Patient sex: M
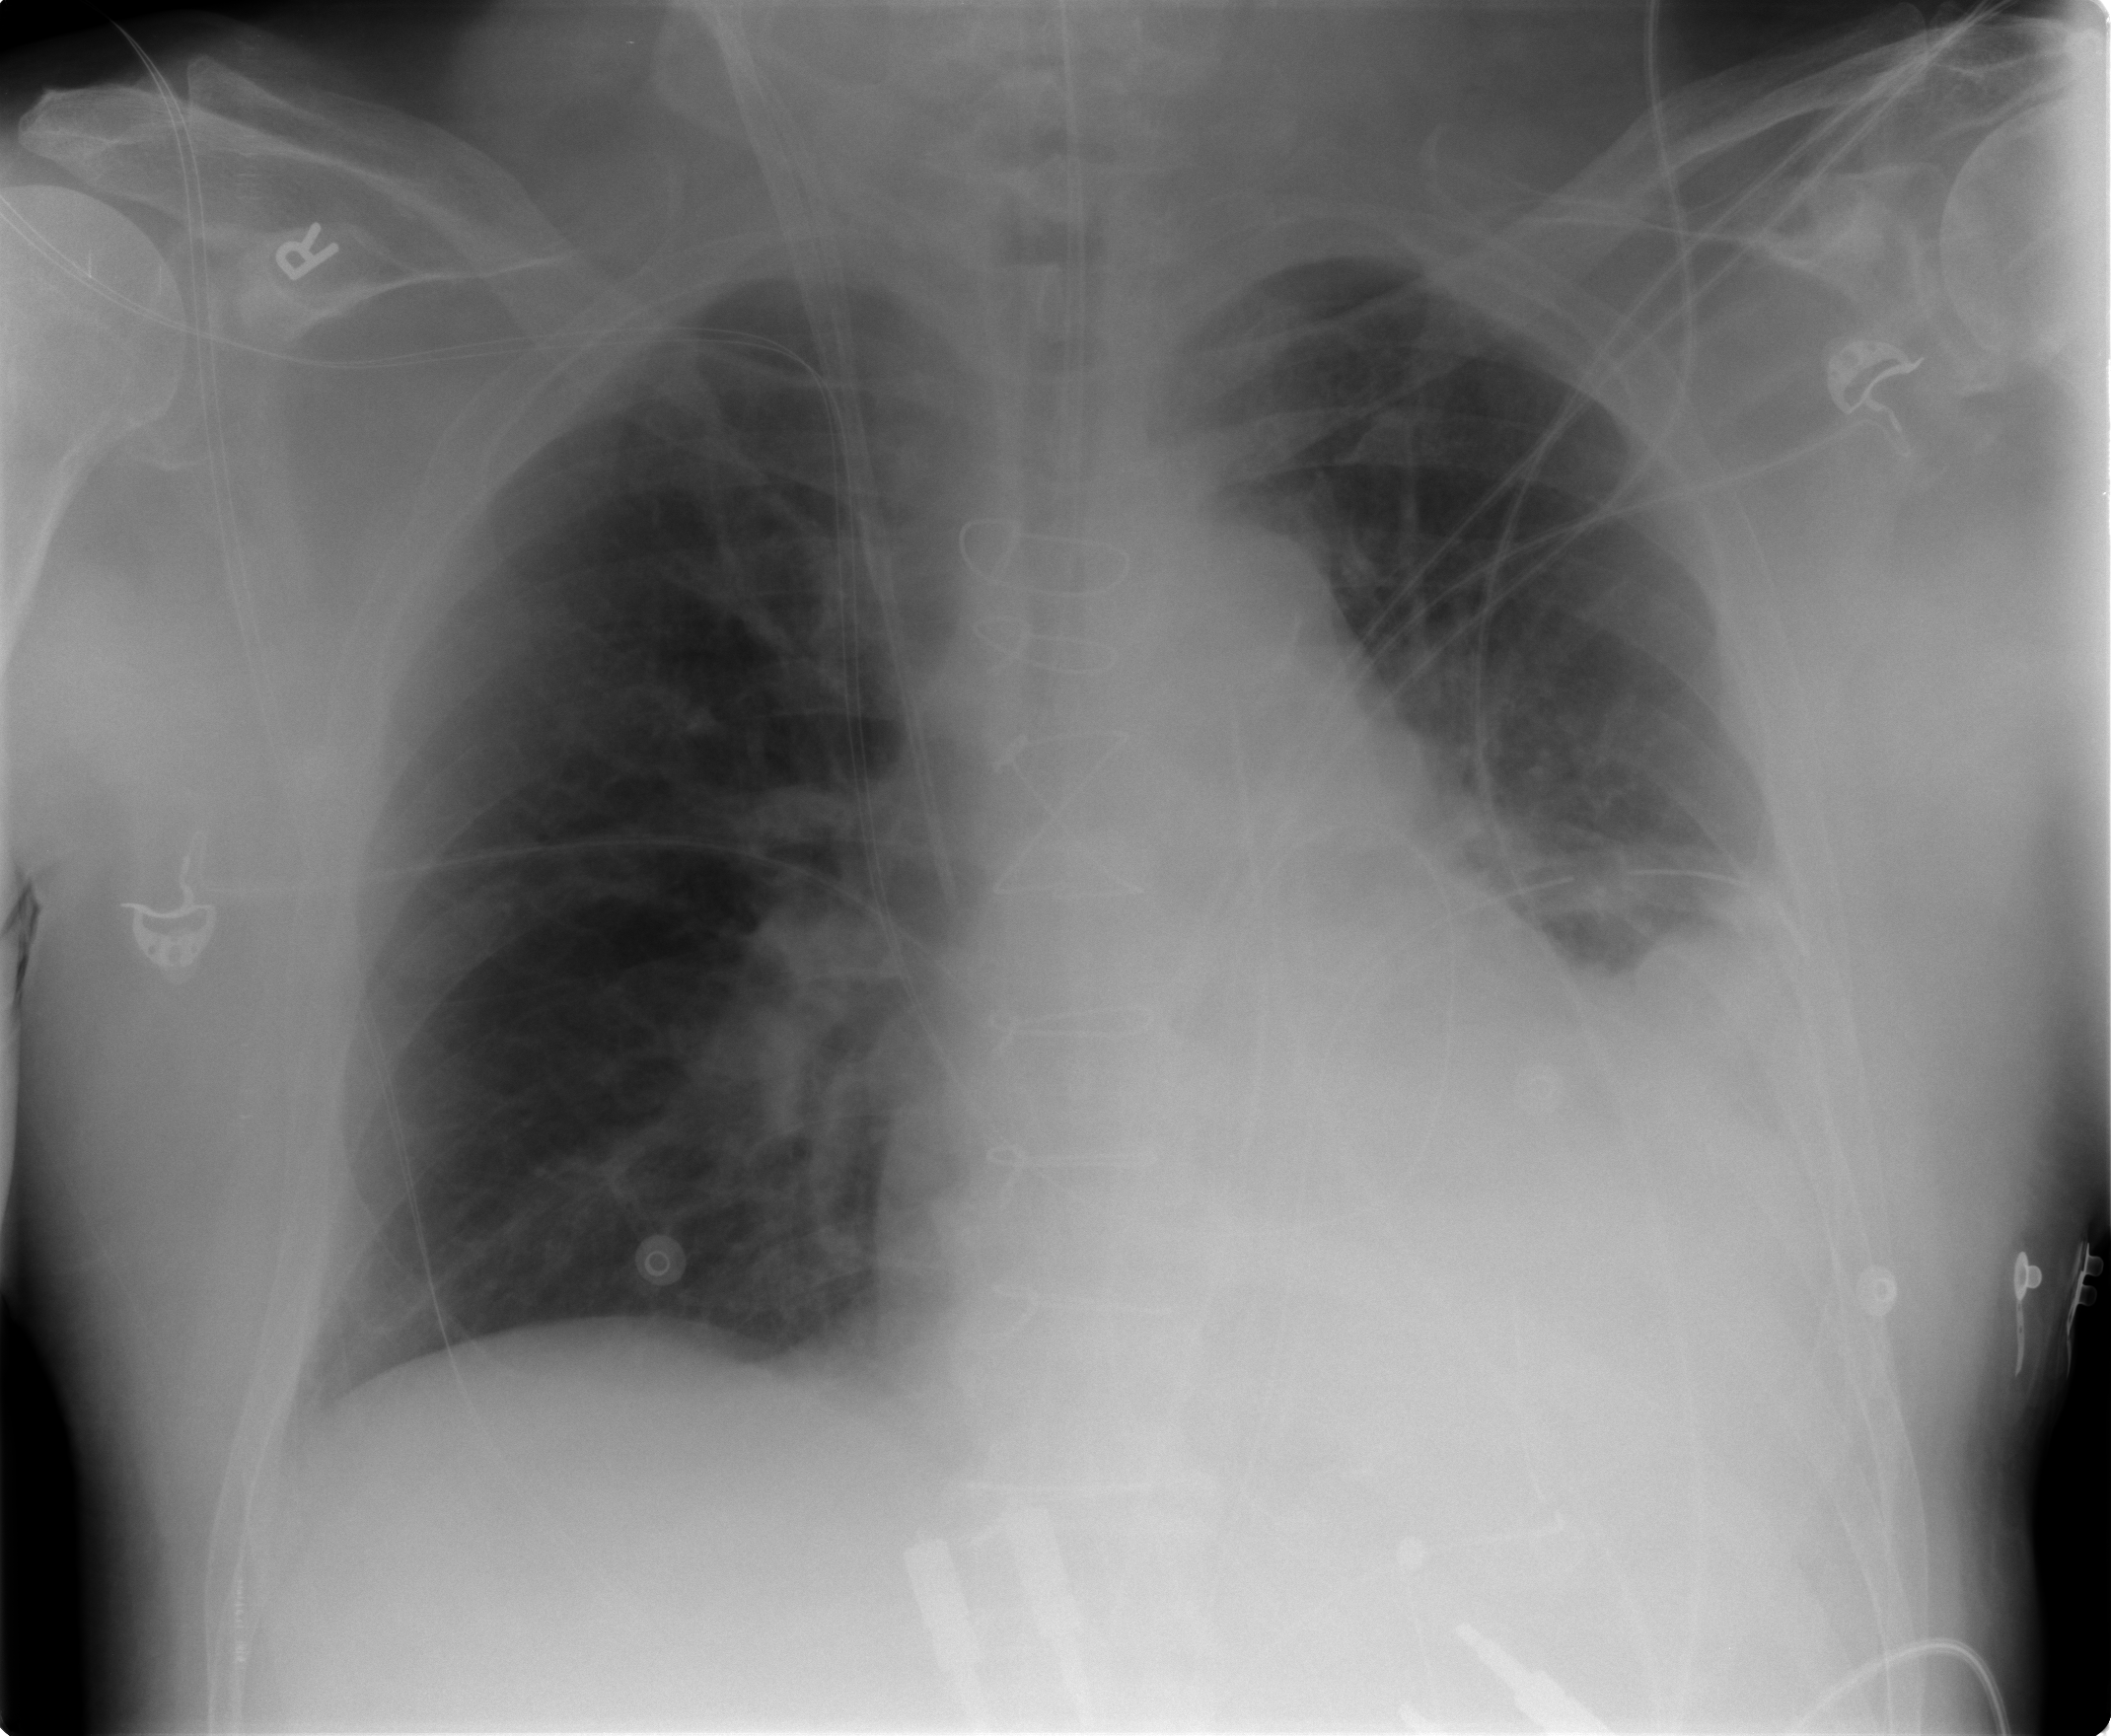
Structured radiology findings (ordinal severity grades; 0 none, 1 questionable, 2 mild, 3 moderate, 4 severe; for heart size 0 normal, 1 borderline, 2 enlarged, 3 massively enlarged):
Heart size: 2
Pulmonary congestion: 2
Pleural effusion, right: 0
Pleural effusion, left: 2
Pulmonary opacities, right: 0
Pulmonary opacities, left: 0
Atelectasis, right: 0
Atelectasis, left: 2